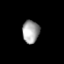
Tissue: prostate
Cell type: T cells
Senescence score: 0.3576
Nuclear area (px): 375
Mean DAPI intensity: 163.773